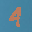
Label: 4